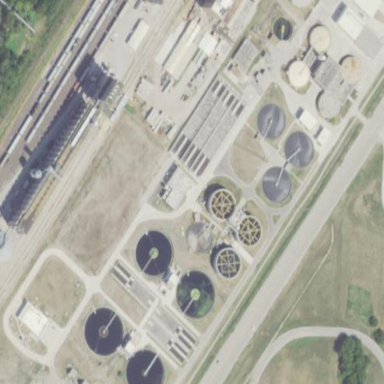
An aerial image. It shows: Wastewater plant.